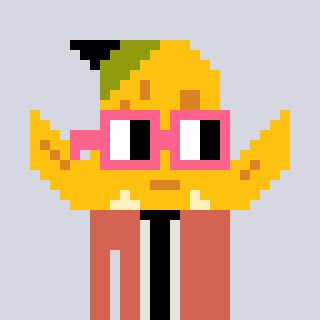
a pixel art character with square pink glasses, a banana-shaped head and a peachy-colored body on a cool background